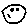
Label: smiley face